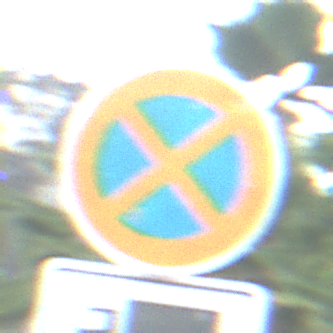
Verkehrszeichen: AbsolutesHalteverbot
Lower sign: HinweisDurchSinnbild7
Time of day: MorningAfternoon
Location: Outdoor (Suburban)
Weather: PartlyCloudy
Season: NotSpecified
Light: Natural